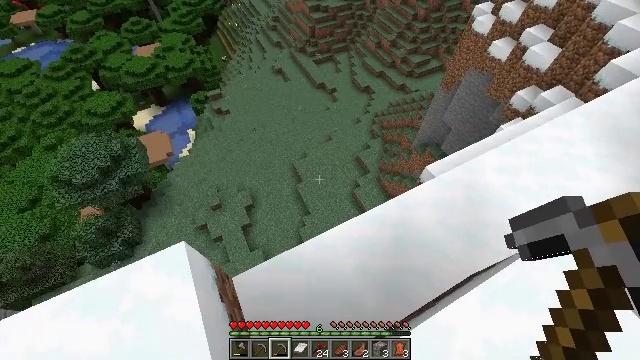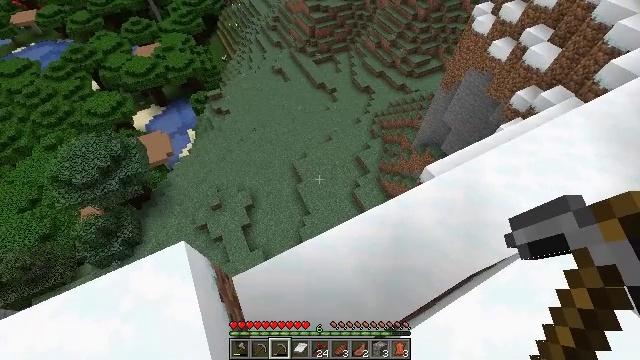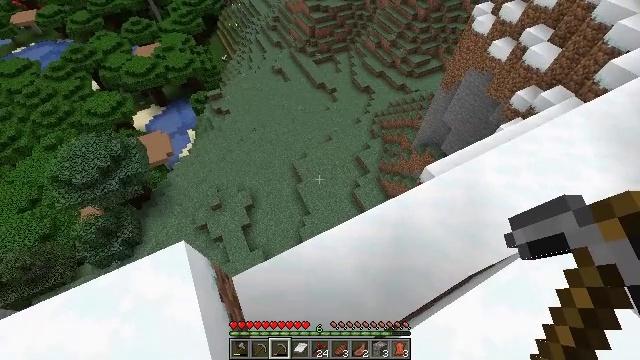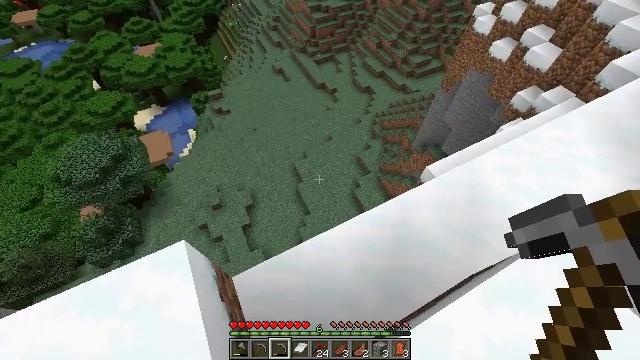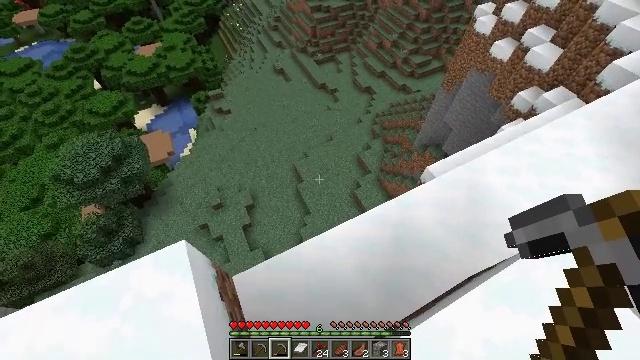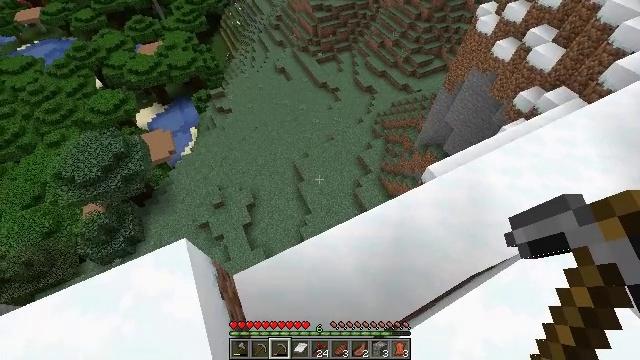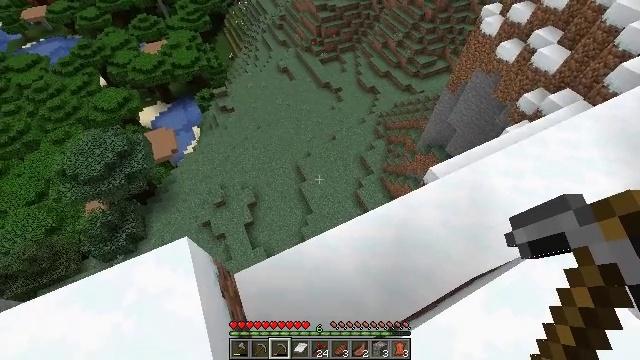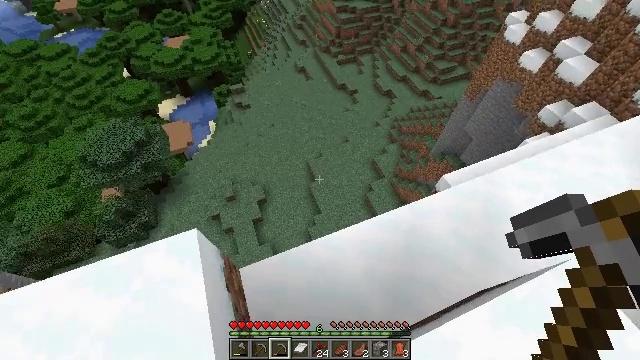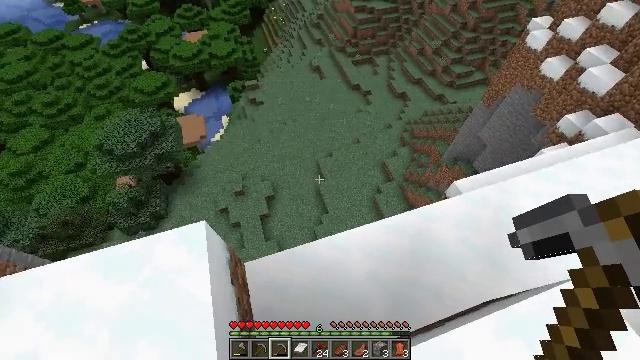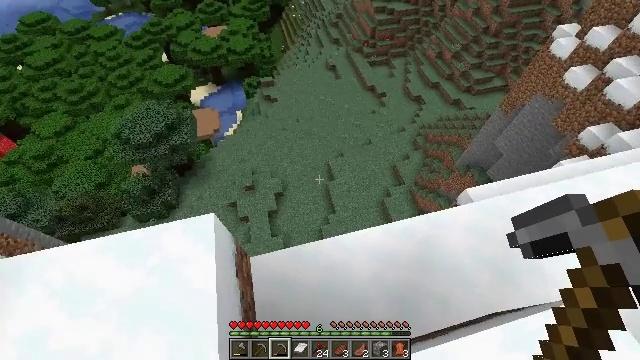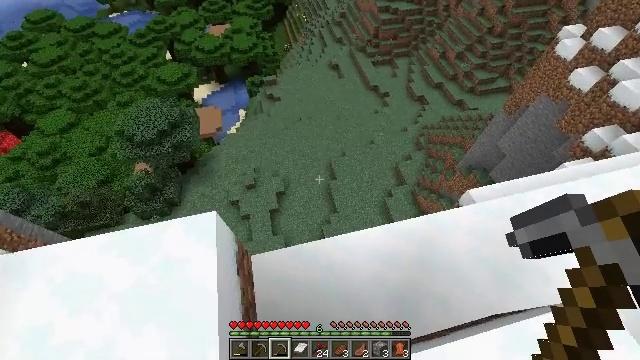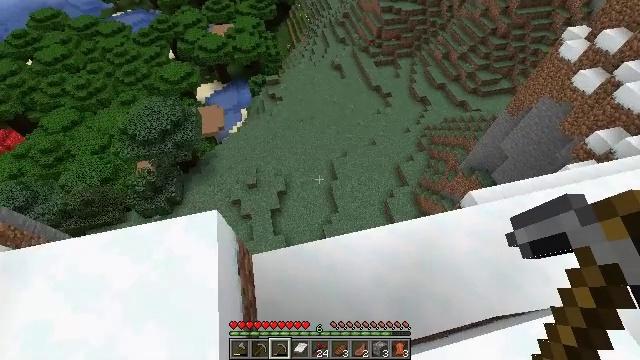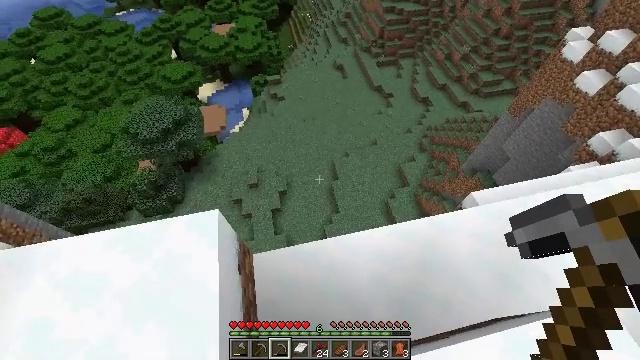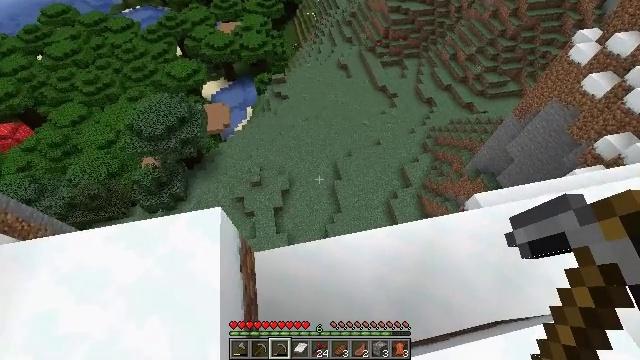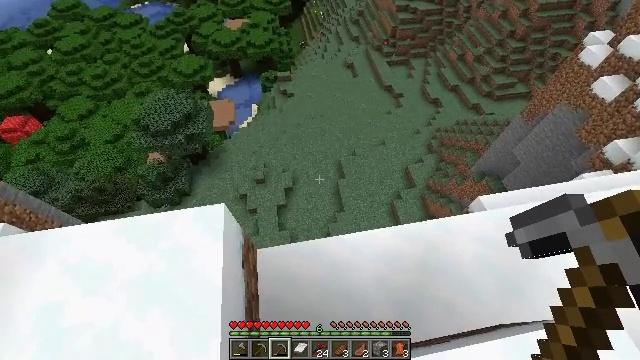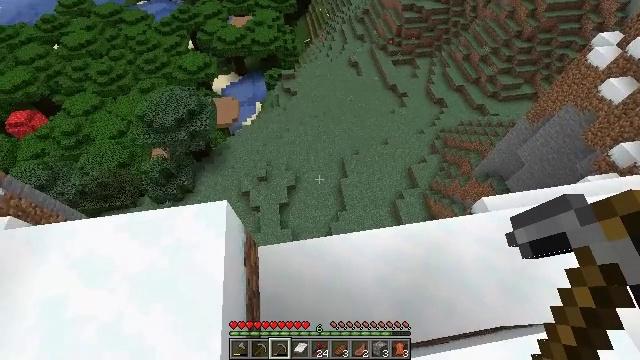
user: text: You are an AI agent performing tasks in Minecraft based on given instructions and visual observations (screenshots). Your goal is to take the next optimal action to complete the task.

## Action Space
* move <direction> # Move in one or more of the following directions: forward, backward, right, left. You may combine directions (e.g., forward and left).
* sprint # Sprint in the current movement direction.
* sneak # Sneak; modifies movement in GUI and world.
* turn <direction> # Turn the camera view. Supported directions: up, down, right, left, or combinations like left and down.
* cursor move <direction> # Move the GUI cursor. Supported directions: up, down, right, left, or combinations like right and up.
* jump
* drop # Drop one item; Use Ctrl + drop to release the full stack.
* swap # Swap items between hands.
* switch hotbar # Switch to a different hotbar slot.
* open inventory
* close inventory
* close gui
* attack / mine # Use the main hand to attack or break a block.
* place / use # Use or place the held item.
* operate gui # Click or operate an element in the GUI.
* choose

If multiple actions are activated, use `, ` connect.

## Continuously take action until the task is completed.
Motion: motion action
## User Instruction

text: Collect the mushroom stem from giant mushrooms.
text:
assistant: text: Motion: no_op
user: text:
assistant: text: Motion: no_op
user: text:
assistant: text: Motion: no_op
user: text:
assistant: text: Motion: no_op
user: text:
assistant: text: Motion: no_op
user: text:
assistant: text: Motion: no_op
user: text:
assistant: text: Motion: turn left
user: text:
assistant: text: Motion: turn left
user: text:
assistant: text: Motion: turn left
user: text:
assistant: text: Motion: no_op
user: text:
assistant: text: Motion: no_op
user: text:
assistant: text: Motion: no_op
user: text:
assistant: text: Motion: turn left
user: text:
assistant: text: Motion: turn left
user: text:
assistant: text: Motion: turn left
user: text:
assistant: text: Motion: no_op
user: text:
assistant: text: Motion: no_op
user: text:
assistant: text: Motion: no_op
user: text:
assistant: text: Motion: no_op
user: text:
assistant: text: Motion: no_op
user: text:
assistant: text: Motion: no_op
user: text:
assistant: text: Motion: no_op
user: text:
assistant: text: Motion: turn left
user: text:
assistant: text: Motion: turn left
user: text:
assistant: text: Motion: turn left
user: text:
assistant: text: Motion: no_op
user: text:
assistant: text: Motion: turn left and up
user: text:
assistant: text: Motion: turn left
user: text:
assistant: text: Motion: turn left and up
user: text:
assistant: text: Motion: turn left and up